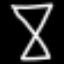
Label: hourglass